Question: All the tiles on the board are buttons, each category in separate arrays.
How can i know from which category the button is at the ActionListener without checking '.getSource()' for every element in every array ?
I could make separate ActionListeners for each category but again ill have to go through the array to get the type/color.

Maybe there is something that I don't know that would be really useful.
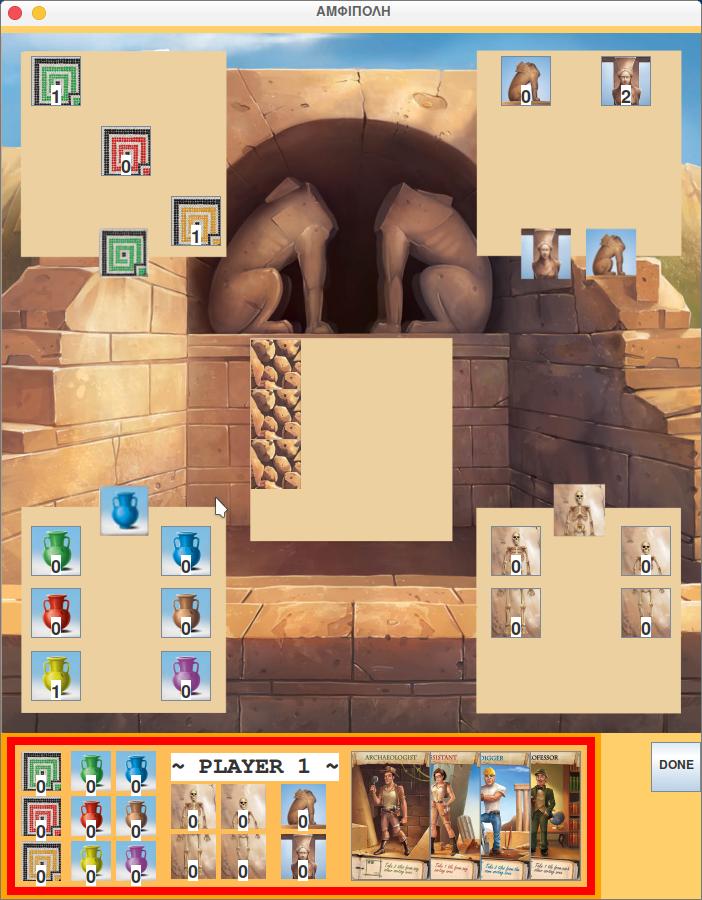
Answer: Create a class for you buttons with fields for 'color' and 'type' also which extends JButton and implements either ActionListener, MouseListener, or both...
'''
public class YourButton extends JButton implements ActionListener, MouseListener { }
'''
Create a constructor in that class to instantiate the YourButton object...
'''
public class YourButton(string color, string type) { }
'''
When you create your game board, instantiate YourButton class...
'''
YourButton yb = new YourButton('color', 'type');
'''
Each instance of this class has its own ActionListener and/or MouseListener, thus you can handle events from within the YourButton class and you will know the color and type because the fields will be set when you instantiate the class and create an object.
You can also treat YourButton as you would treat a JButton as it is an extension of the JButton class.